Question: I have a UICollectionView that has a bunch of small images in cells. My problem is that cells are going horizontally and will keep going off of the screen to the right. I want them to wrap around to the next line when they run out of space.
Right now I am using a horizontal flow. I have messed around with scrolling and other settings but I can not get them to move to the next row. Here is an example of what it looks like right now:

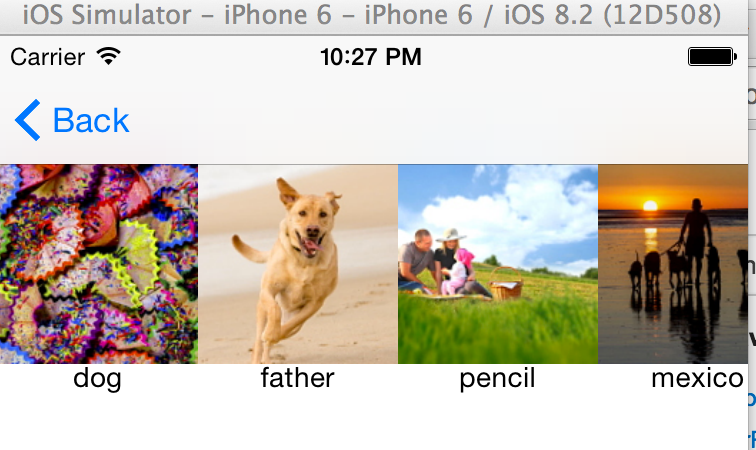
Answer: I figured it out. I had things flopped. I have these two (fixed) functions:
'''
- (NSInteger)numberOfSectionsInCollectionView:(UICollectionView *)collectionView {
return 1;
}
- (NSInteger)collectionView:(UICollectionView *)collectionView numberOfItemsInSection:(NSInteger)section {
return self.imageURLArray.count;
}
'''
The values in the functions was flipped around so that numberOfSectionsInCollectionView was equal to the count and that the other one was returning 1.